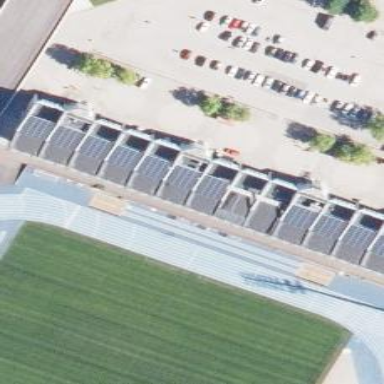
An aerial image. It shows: Grandstand building.